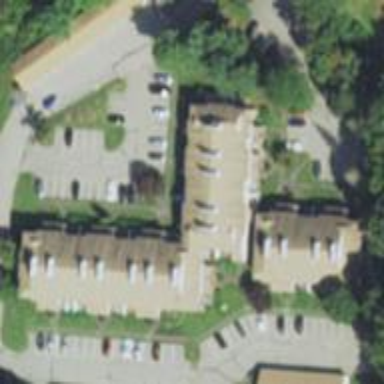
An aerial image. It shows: Terrace building.